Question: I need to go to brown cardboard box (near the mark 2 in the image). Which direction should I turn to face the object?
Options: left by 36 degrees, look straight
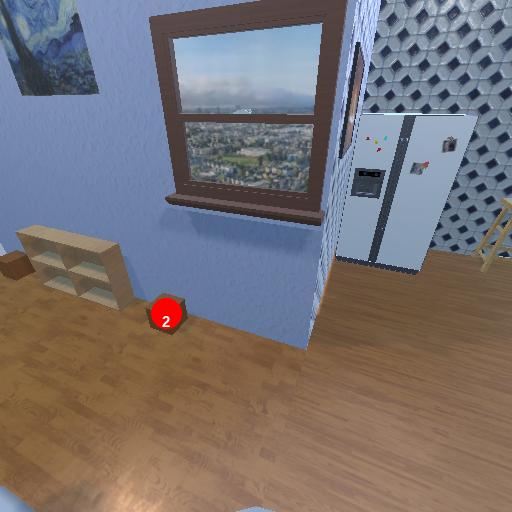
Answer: left by 36 degrees